Question: I am using Android Studio 1.0.2 on mac.
When + pop the documentation, how can I use hotkey to hide it?
(Press F1 again doesn't hide it)

At the top right of the image, I wonder what is the key after 'Shift'?
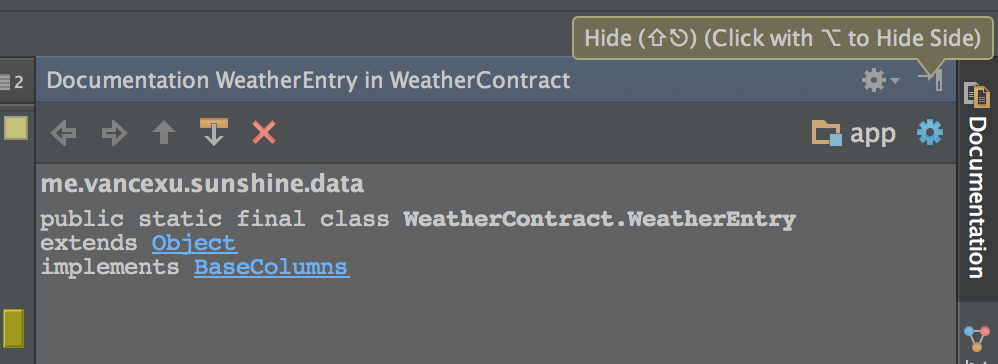
Answer: Use + to close the area.